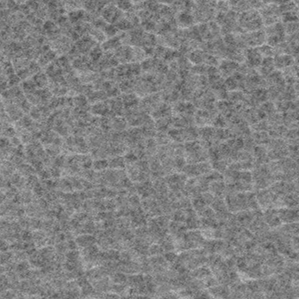
Label: frost